Brain MRI, t1w sequence, axial 2D slice.
Patient: age 41, sex F, weight 95 kg, height 1.95 m
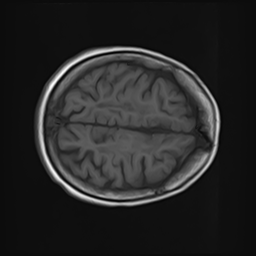